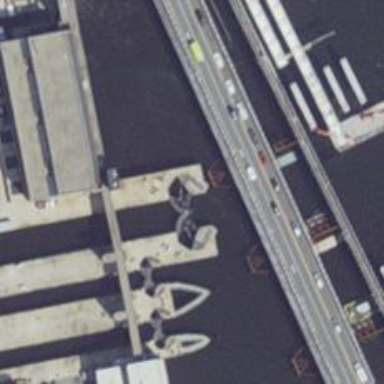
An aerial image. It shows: Bridge supported by pivot pier.